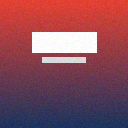
Screen state: on